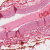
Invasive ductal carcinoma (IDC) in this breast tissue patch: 0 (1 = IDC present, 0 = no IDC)